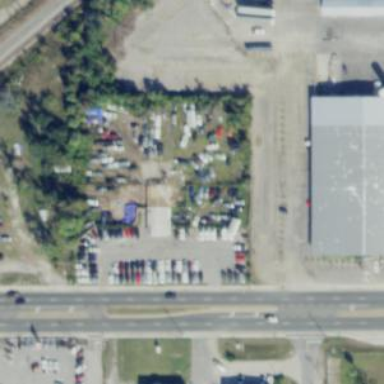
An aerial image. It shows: Industrial area designated as scrap yard.